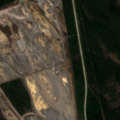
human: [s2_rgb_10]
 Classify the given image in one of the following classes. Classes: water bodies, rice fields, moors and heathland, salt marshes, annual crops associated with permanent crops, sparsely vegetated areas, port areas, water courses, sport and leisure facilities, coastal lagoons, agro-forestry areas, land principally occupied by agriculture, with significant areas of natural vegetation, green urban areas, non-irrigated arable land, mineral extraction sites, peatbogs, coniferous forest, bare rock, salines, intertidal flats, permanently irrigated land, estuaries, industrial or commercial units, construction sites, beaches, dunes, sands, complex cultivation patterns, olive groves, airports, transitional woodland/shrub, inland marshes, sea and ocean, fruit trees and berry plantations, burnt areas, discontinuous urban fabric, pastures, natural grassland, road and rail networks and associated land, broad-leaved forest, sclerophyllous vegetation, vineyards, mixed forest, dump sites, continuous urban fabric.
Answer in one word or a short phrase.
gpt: mineral extraction sites, coniferous forest